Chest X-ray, AP view. Patient: 64 years old, sex F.
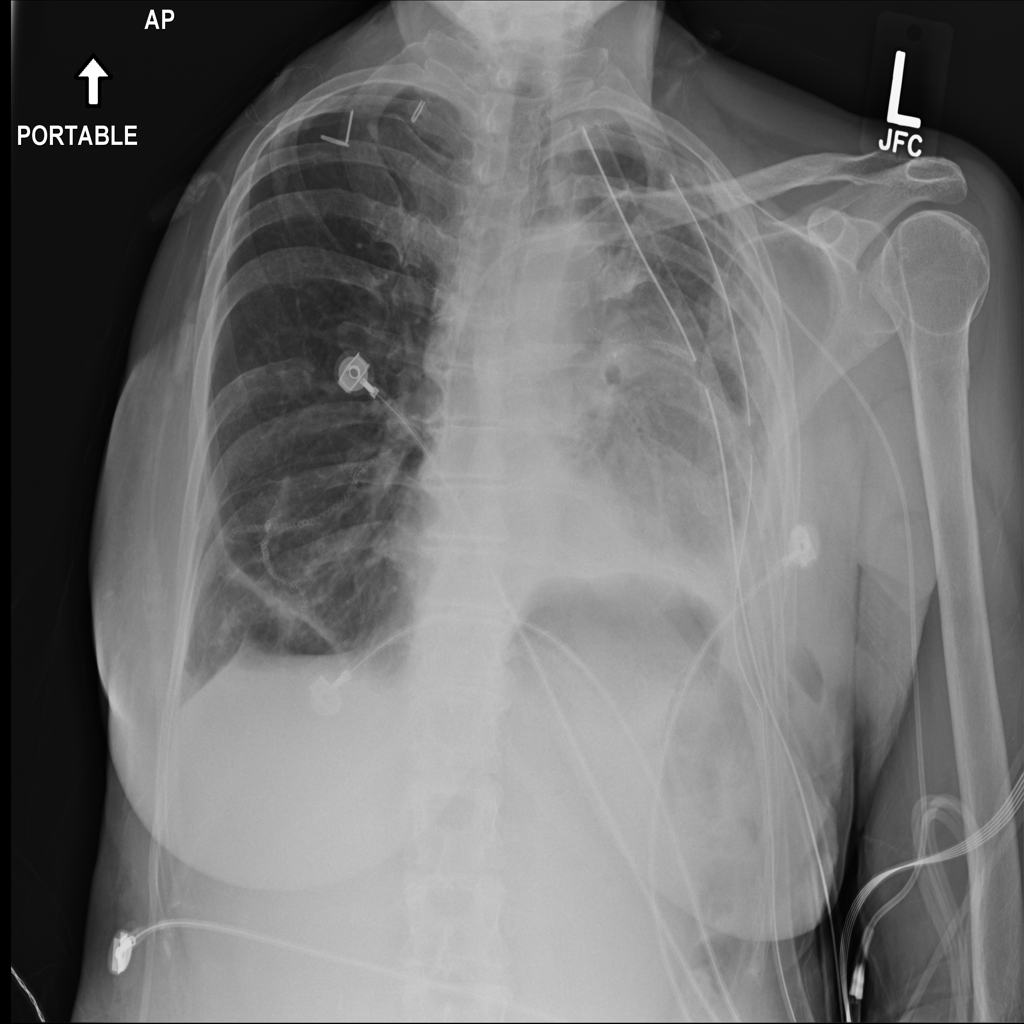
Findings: Atelectasis, Infiltration